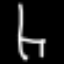
Label: chair